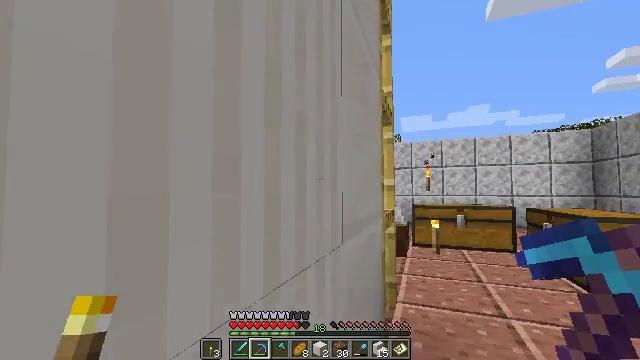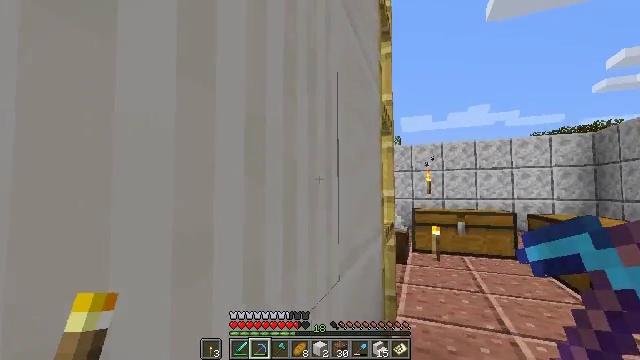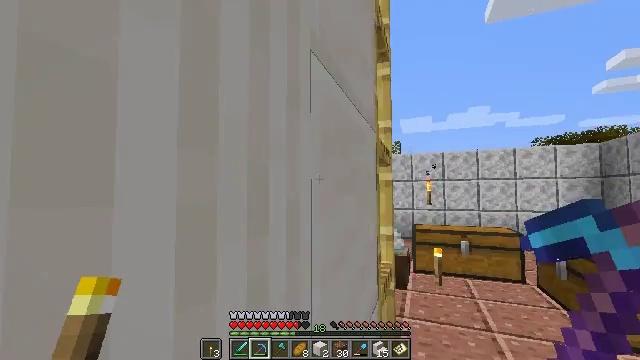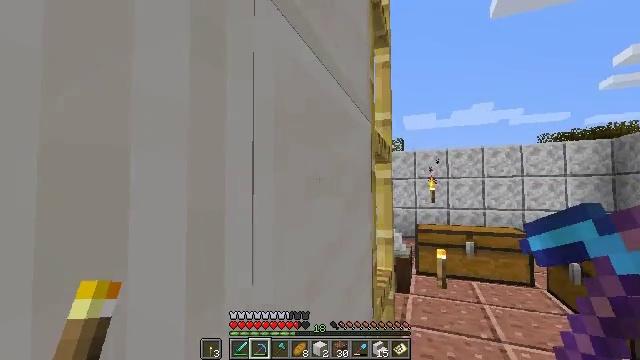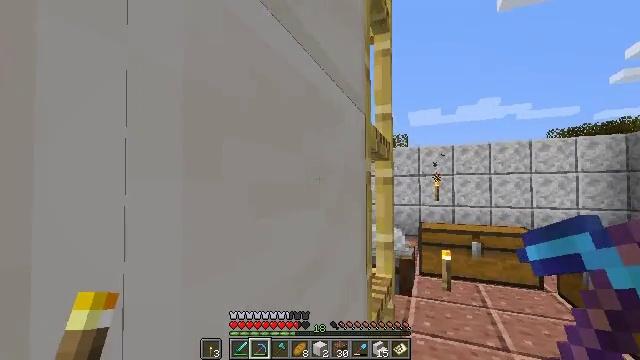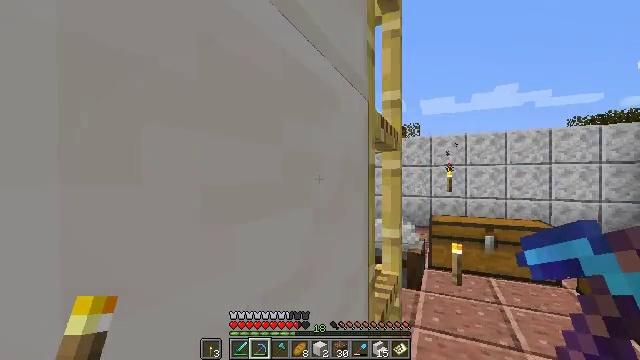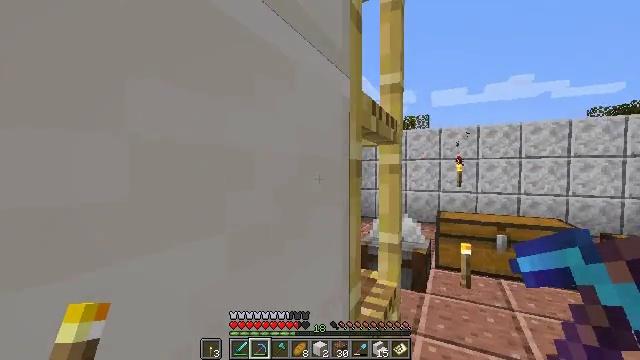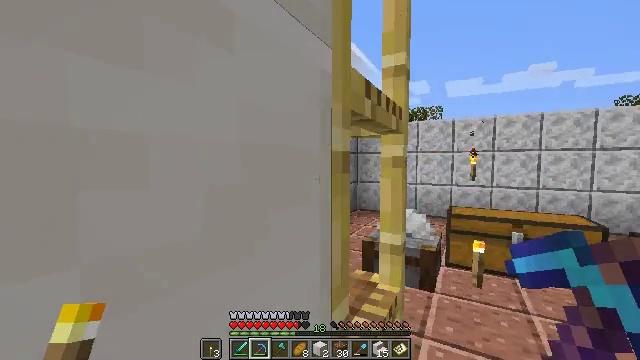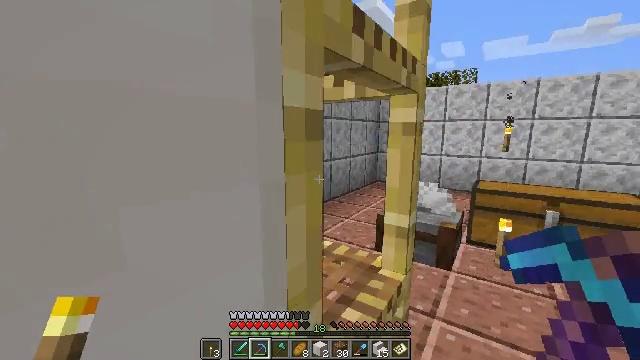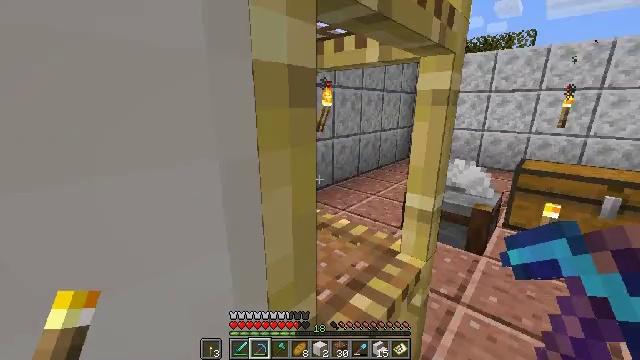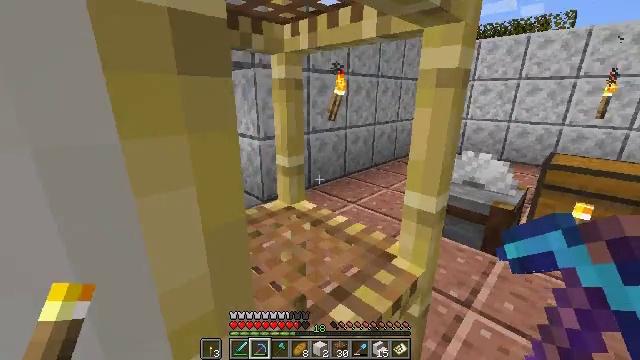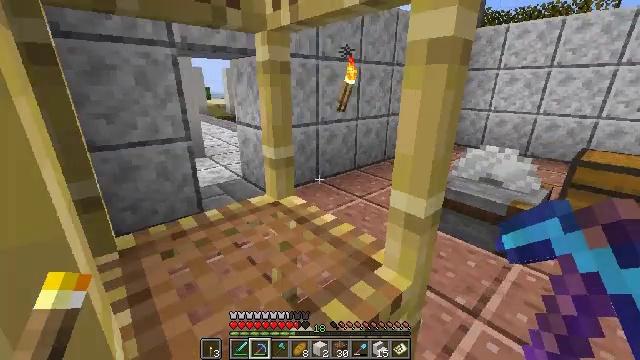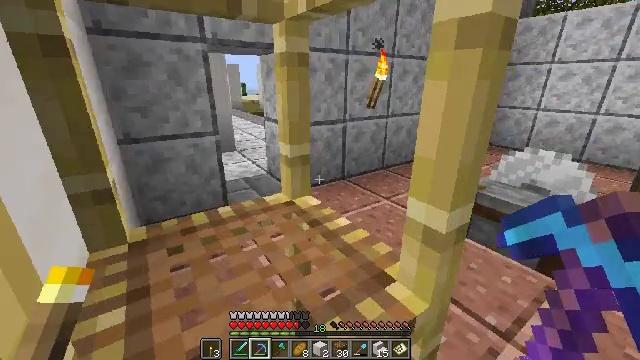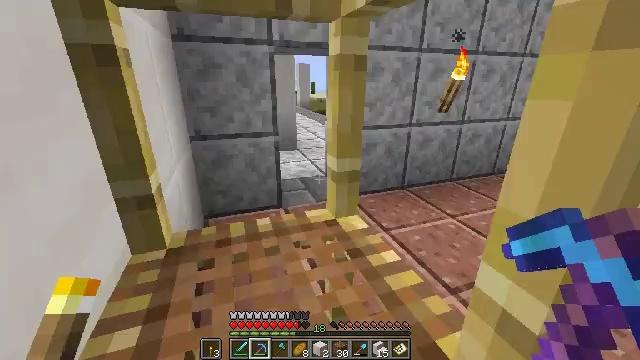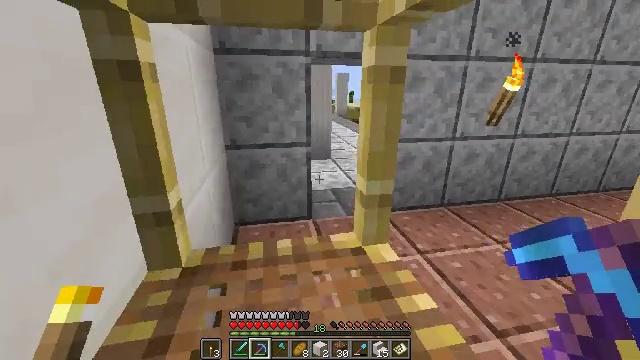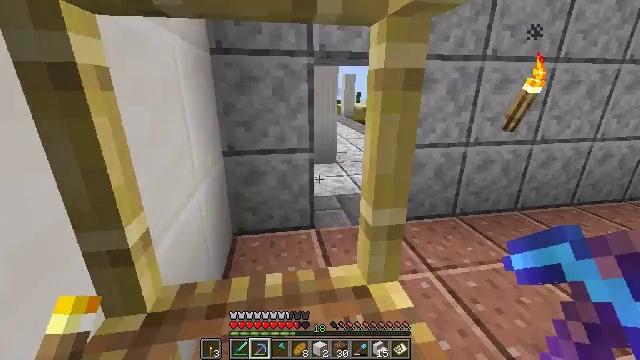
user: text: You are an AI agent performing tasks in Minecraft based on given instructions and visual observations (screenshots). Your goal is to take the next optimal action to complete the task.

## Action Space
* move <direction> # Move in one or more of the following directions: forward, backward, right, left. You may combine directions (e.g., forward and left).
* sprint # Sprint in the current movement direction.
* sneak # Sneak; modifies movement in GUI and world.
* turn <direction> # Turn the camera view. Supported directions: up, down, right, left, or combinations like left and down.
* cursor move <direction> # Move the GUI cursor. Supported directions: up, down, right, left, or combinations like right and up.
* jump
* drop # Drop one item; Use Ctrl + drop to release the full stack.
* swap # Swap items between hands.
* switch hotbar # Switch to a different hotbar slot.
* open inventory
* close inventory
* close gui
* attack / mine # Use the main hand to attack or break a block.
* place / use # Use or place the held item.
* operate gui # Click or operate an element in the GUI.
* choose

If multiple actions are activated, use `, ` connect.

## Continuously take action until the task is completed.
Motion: motion action
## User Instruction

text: Destroy the quartz stairs to collect them.
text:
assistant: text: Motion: move forward
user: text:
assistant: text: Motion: move forward
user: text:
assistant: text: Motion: move forward
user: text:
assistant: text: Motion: move forward
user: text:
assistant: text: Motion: move forward, turn left and down
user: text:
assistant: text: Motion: move forward, turn left and down
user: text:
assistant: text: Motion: move forward, turn left and down
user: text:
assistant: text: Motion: move forward, turn left and down
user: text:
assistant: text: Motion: move forward, turn left and down
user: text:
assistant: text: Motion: move forward, turn left and down
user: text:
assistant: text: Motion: move forward, turn left and down
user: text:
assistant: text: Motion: move forward, turn left
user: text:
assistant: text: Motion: move forward, turn left
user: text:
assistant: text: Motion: move forward, turn left and up
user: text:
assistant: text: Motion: move forward, turn left
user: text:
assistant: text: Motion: no_op
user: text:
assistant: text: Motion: sneak, turn right and up
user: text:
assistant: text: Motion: sneak
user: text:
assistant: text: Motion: sneak
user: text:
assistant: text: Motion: sneak
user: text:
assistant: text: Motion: sneak
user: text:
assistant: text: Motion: sneak
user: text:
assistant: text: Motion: sneak
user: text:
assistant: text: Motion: sneak, turn left and up
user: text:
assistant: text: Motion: sneak, turn left and down
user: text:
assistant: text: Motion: turn left and up
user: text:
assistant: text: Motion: turn left and up
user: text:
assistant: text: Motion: turn left and up, jump
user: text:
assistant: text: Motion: jump
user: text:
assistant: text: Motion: turn right, jump